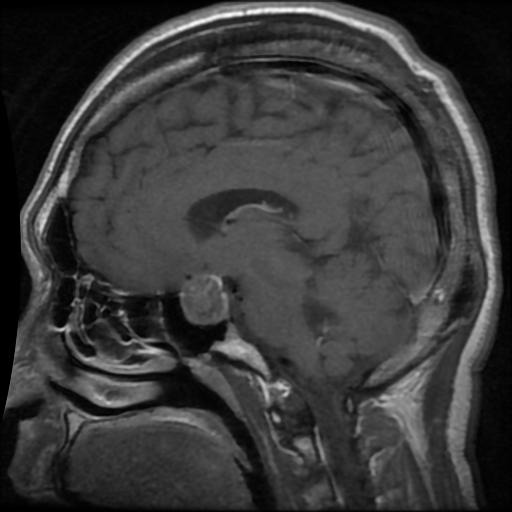
Label: pituitary